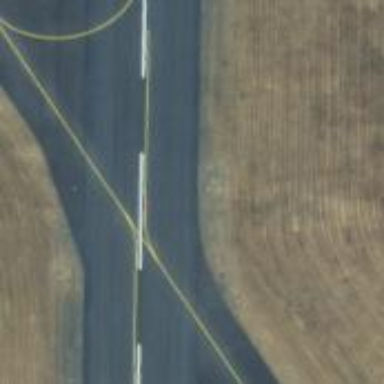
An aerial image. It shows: Image of taxiway at airport.